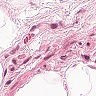
Metastatic tissue present: no